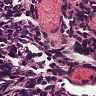
Metastatic tissue present: no